Question: I'm trying to bring next webpage content (as it) to TextView in my android application.
<URL>
Here are the results, Chrome vs Activity:

As you can see, the problem is that Hebrew/UTF-8/Windows-1255 characters shown as "???".
I'm using next code (using org.apache.http):
'''
TextView tv = (TextView) findViewById(R.id.tv1);
HttpClient client = new DefaultHttpClient();
client.getParams().setParameter(CoreProtocolPNames.HTTP_CONTENT_CHARSET, HTTP.UTF_8);
HttpGet request = new HttpGet("http://www.kavim-t.co.il/include/getXMLStations.asp?parent=56_%20_2");
HttpResponse response = null;
response = client.execute(request);
BufferedReader rd = null;
rd = new BufferedReader(new InputStreamReader(response.getEntity().getContent()));
String line = "";
while ((line = rd.readLine()) != null) {
tv.append(line);
}
'''
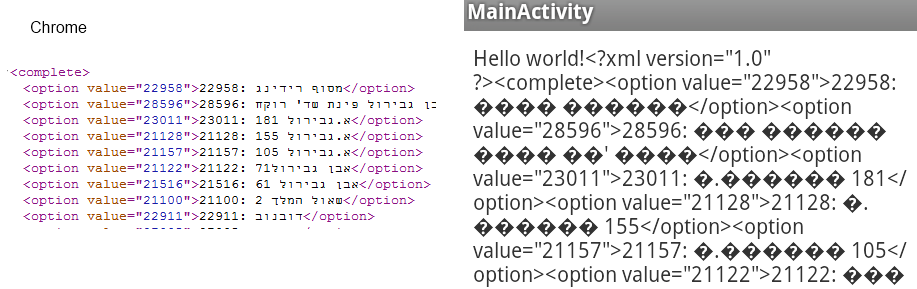
Answer: Try specifying the character set for the InputStreamReader
<URL>
'''
rd = new BufferedReader(new InputStreamReader(response.getEntity().getContent(), "UTF-8"));
'''